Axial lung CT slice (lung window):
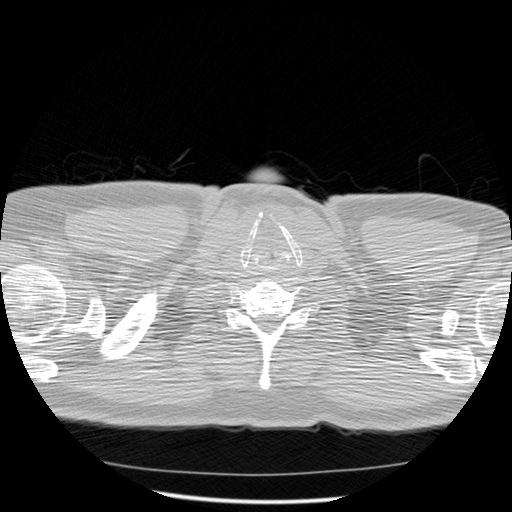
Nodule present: no